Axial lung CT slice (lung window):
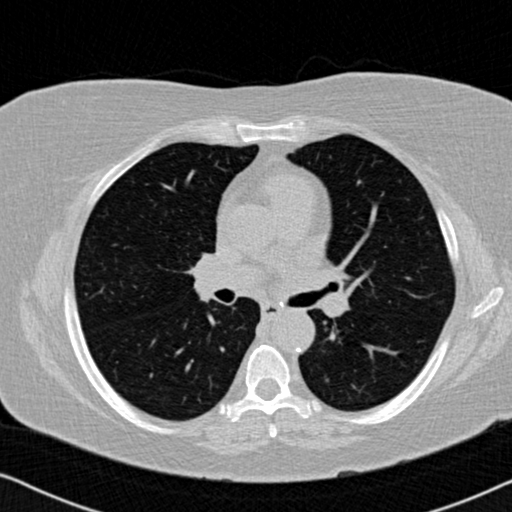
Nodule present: no